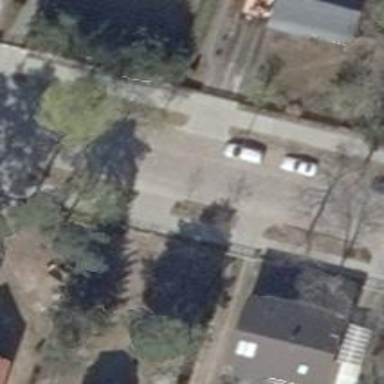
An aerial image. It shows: Sidewalk along the footway.